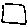
Label: square